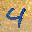
Label: 4